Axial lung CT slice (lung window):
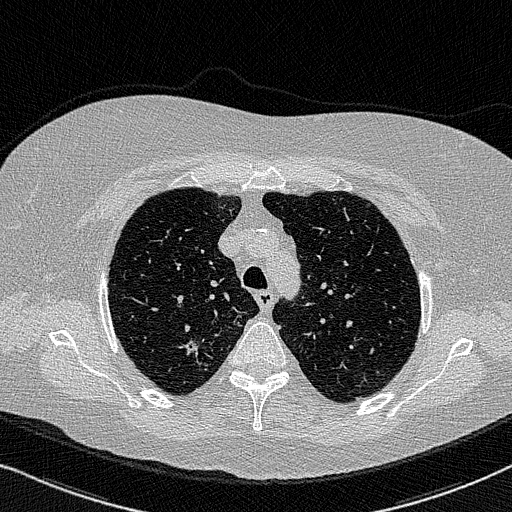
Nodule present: yes
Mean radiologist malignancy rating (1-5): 4.25